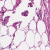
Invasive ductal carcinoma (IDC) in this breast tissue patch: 0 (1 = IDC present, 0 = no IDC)